Interaction volume radius: 5 \u00c5
Interaction volume height: 15 \u00c5
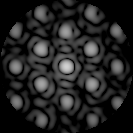
Disorder parameter: 0.2691